Question: I am currently trying to fit by data using the curvefit() function in python. The shape should be a upside down 'hump' like shape. However this is giving me a parabola looking shape. Here is the code and a picture. Any help would be much appreciated
'''
def model(x, a, p,q):
return a*np.exp(p*x+q*x**2)
# Input data
x = np.array([11, 11, 11,15,15,15,20,20,20,25,25,25,29,29,29])
y = np.array([2.048, 1.56, 1.18, 2.6116,2.35,2.1036,2.97, 2.97, 2.97, 2.463,2.05,1.6679,1.825,1.0939,0.534])
[enter image description here][1]
# Fit
popt, pcov = curve_fit(model, x, y)
# prepare some data for a plot
xx = np.linspace(-20, 60)
yy = model(xx, *popt)
plt.plot(x, y, 'o', xx, yy)
plt.title('Exponential Fit')
plt.ylim(0,5)
plt.xlim(-5,30)
plt.grid()
plt.show()
print(popt)
'''
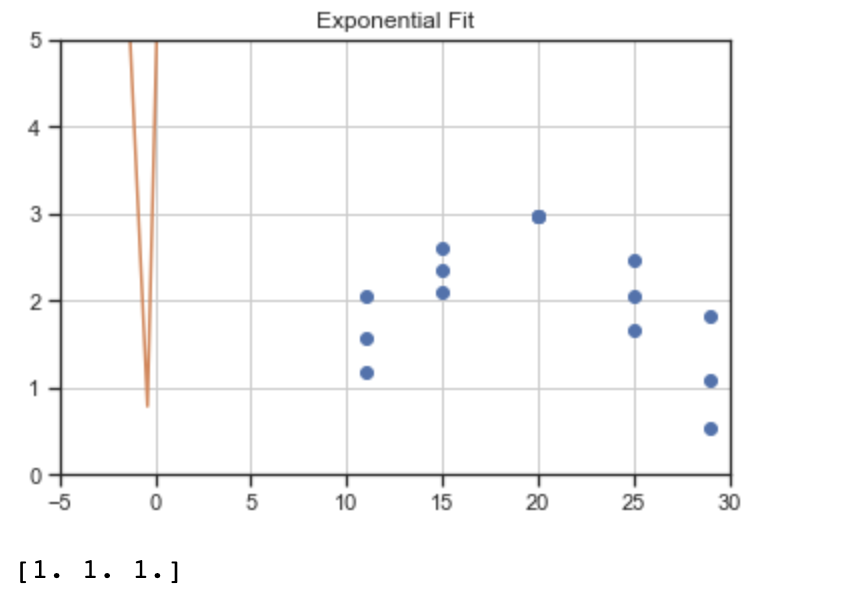
Answer: 'curve_fit' (like many iterative fitting and optimization methods) performs best when it is given a reasonable starting point. The default initial guess for 'curve_fit' is all 1s, which is a very bad guess for your problem--warnings are generated, overflow occurs, and the returned 'pcov' is an array of all 'inf' values (did you check it?).
With a little trial-and-error, I was able to get what looks like a reasonable fit by using 'p0=[0.1, 0.1, -0.001]':
'''
In [123]: popt, pcov = curve_fit(model, x, y, p0=[0.1, 0.1, -0.001])
In [124]: popt
Out[124]: array([ <PHONE> , 0.36886652, -0.<PHONE>])
In [125]: pcov
Out[125]:
array([[ 2.96403174e-03, -3.64981635e-03, 8.97783126e-05],
[-3.64981635e-03, 4.61677436e-03, -1.15963105e-04],
[ 8.97783126e-05, -1.15963105e-04, 2.96960195e-06]])
'''
Here's the plot of your data and the fitted curve:
<URL>